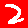
Digit: 2